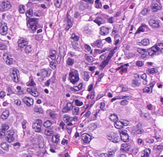
Tumor epithelial tissue: yes
Tumor-associated stroma tissue: no
Normal tissue: no